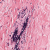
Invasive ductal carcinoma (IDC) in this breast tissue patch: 0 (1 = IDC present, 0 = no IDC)